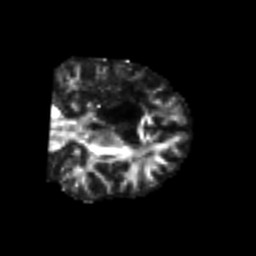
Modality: FA
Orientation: coronal
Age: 31
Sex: female
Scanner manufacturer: siemens
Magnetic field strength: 3 T
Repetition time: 4.999 s
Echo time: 0.07946 s